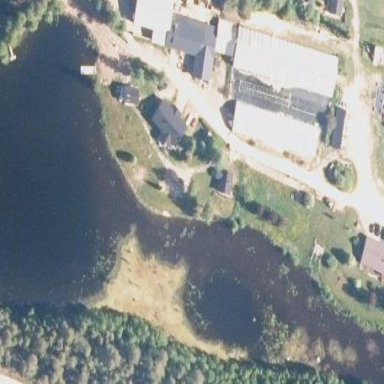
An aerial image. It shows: Peaceful pond surrounded by nature.